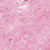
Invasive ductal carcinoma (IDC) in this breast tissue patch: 0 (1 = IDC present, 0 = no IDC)